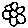
Label: flower